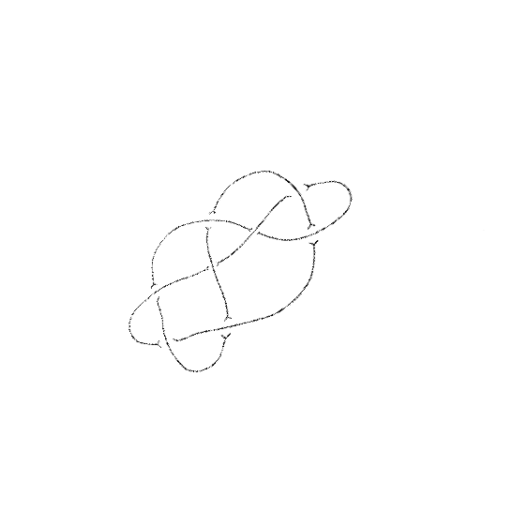
Crossing number: 8